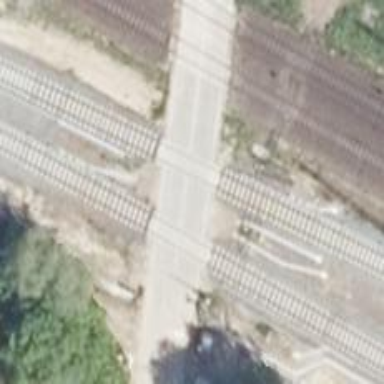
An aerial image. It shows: Level crossing with both lights and saltire in place.